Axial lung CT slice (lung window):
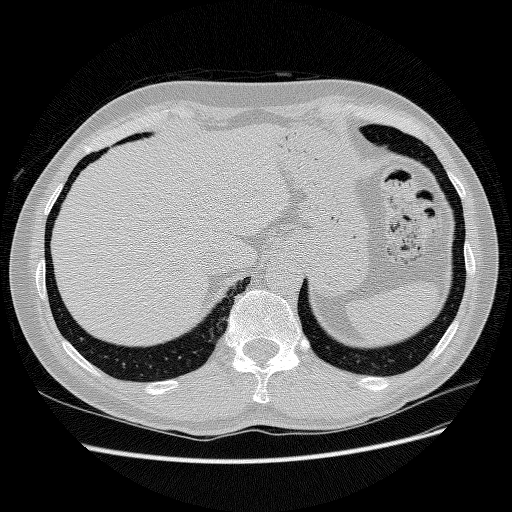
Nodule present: no